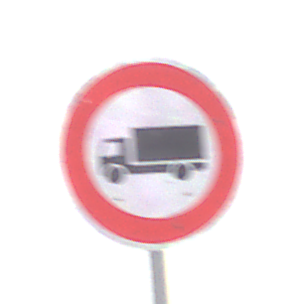
Verkehrszeichen: VerbotFuerKraftfahrzeugeUeberDreiKommaFuenfTonnen
Umgebung: Outdoor, Suburban
Tageszeit: MorningAfternoon
Wetter: PartlyCloudy
Licht: Natural
Jahreszeit: NotSpecified
Kontrast: HighContrast